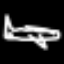
Label: airplane